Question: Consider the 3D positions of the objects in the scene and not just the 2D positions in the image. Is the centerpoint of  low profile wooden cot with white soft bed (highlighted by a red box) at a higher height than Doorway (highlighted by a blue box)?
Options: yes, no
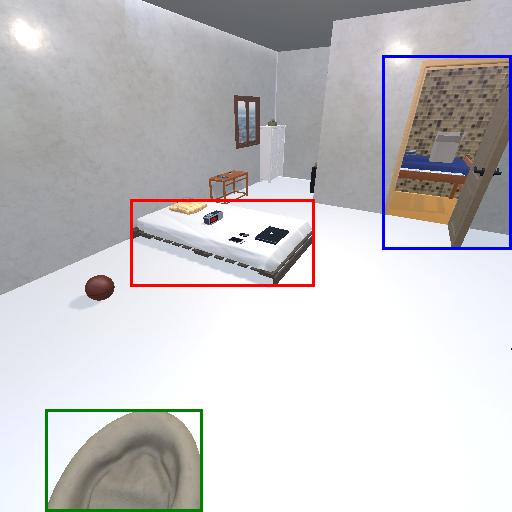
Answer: yes